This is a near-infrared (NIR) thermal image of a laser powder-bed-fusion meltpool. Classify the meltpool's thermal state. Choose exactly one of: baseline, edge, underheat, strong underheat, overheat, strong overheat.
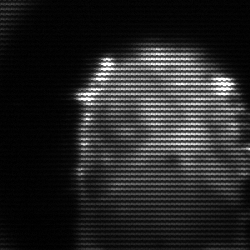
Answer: baseline